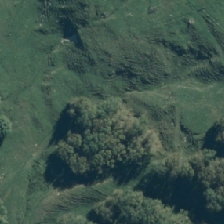
Land cover: deciduous_hardwood